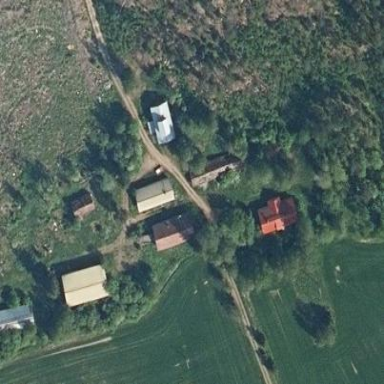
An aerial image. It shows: Farmyard area.